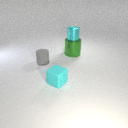
large green metal cylinder below small cyan metal cylinder